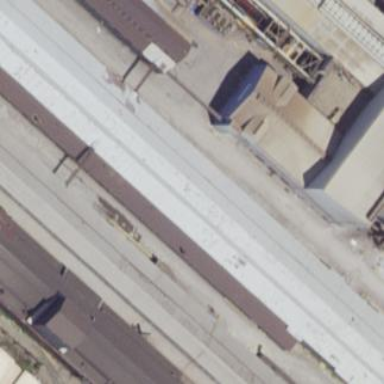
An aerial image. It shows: Industrial factory building.